Aerial crown-view tile of a tropical tree (Barro Colorado Island, Panama), acquired 20250414:
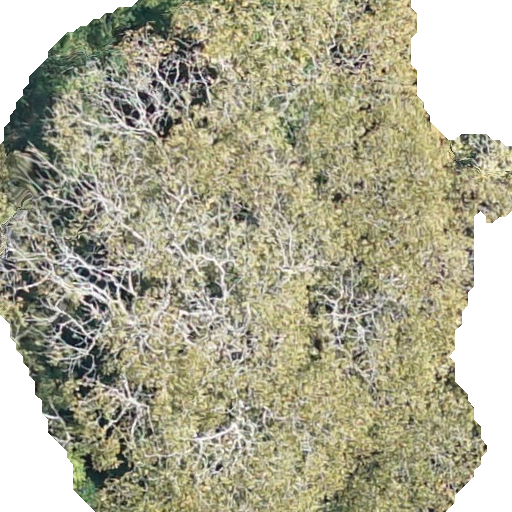
Species: Dipteryx oleifera
GBIF accepted scientific name: Dipteryx oleifera
Crown area: 389.118 m²